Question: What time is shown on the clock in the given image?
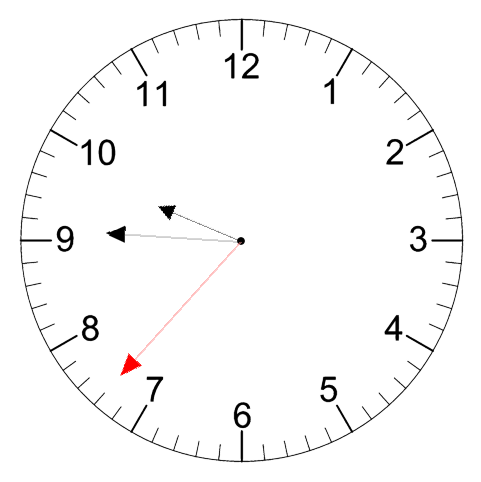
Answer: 09:45:37